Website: ulta-beauty
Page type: billing-address
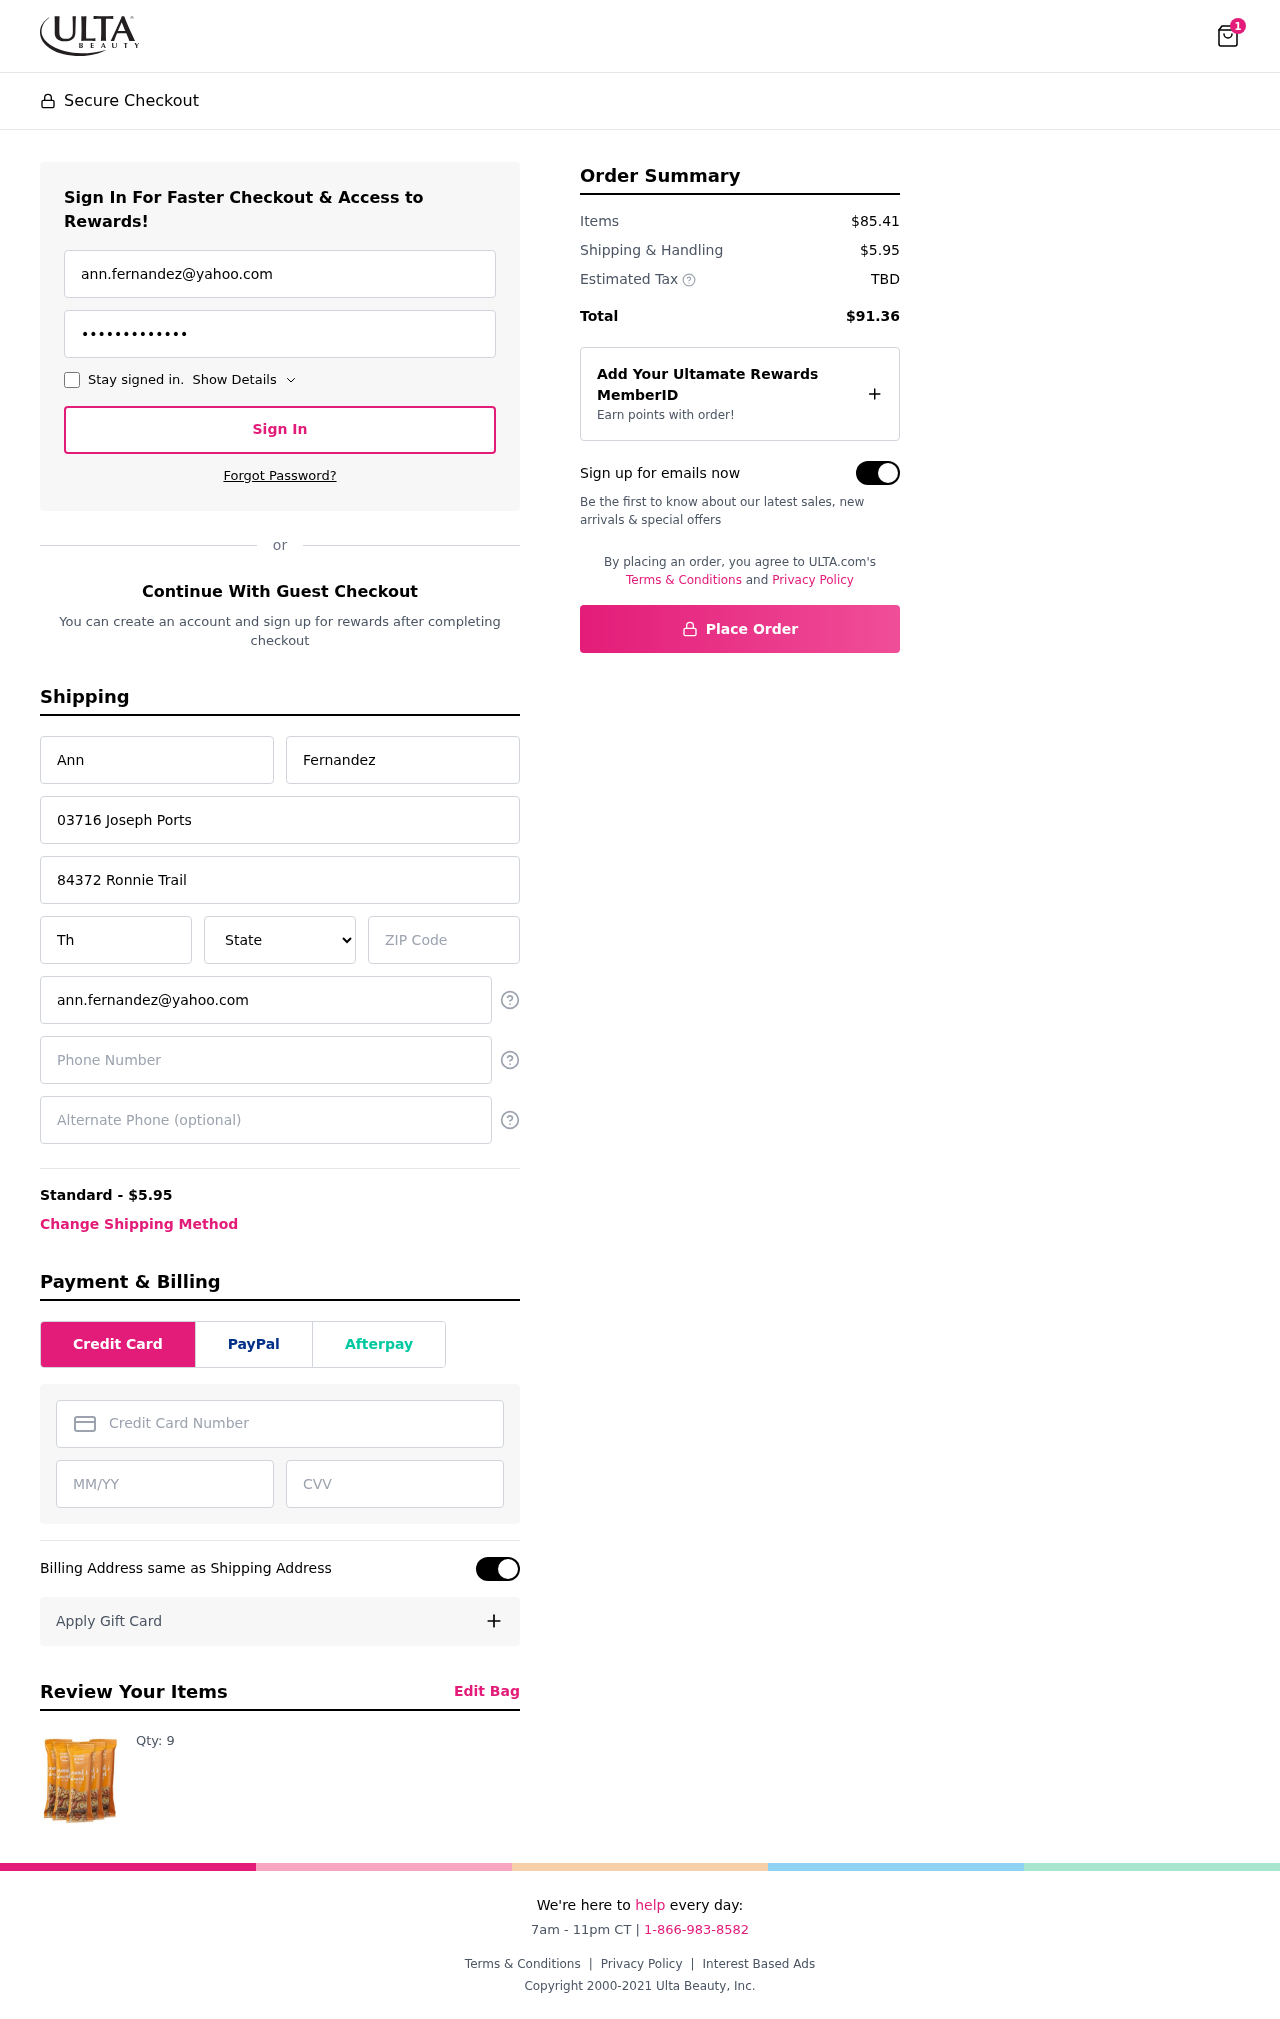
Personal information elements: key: PII_STATE
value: Illinois
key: PII_EMAIL
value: ann.fernandez@yahoo.com
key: PII_FIRSTNAME
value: Ann
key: PII_LASTNAME
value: Fernandez
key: PII_STREET
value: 03716 Joseph Ports
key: PII_STREET2
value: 84372 Ronnie Trail
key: PII_CITY
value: Theresastad
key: PII_POSTCODE
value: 19930
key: PII_PHONE
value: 3545786274
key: PII_CARD_NUMBER
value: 3470 5547 5924 524
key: PII_CARD_EXPIRY
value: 09/28
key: PII_CARD_CVV
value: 0584
Product elements: key: PRODUCT1_QUANTITY
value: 9
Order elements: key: ORDER_NUM_ITEMS
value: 1
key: ORDER_SHIPPING_COST
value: $5.95
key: ORDER_SUBTOTAL
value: $85.41
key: ORDER_TOTAL
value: $91.36